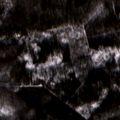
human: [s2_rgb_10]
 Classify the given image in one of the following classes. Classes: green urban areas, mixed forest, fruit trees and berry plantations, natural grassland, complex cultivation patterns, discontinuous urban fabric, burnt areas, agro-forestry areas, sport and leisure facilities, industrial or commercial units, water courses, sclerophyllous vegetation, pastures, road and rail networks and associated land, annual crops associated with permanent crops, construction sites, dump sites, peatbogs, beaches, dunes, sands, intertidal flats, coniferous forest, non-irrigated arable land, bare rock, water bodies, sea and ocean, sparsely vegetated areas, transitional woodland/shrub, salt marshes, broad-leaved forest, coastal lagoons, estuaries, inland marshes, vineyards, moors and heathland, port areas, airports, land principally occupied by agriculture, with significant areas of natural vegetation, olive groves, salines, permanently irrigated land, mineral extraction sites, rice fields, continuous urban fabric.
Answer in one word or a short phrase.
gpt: coniferous forest, mixed forest, transitional woodland/shrub